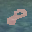
Label: 8